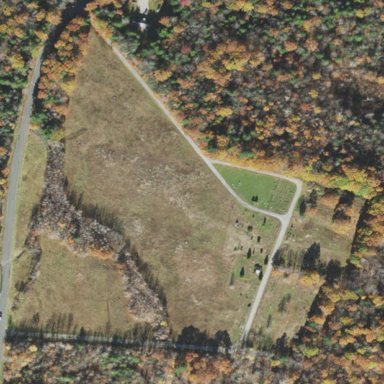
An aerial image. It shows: Cemetery.